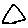
Label: triangle